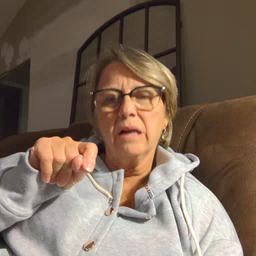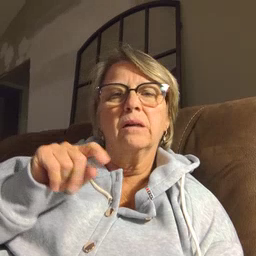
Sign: cut